Question: I have multiple divs in a wrap, they have different height. I'd like to float left. 2 Divs can fit in a row. But since each of the div has different height, there's pretty much odd space left in next row. Can I remove the space and move the div's up?
Please look at the image:
'''
<div class="wrap">
<div class="box1">Box1 with less height.</div>
<div class="box2">Box2 with more height.</div>
<div class="box3">Box3 with whatever height.</div>
</div>
'''
'''
.wrap{
width:410px;
border:1px solid red;
overflow:hidden;
}
.box1{
width:200px;
height:50px;
float:left;
border:1px solid green;
}
.box2{
width:200px;
height:150px;
float:left;
border:1px solid blue;
}
.box3{
width:200px;
height:250px;
float:left;
border:1px solid blue;
}
'''
<URL>
PS. The div heights are not fixed. This is just for example.

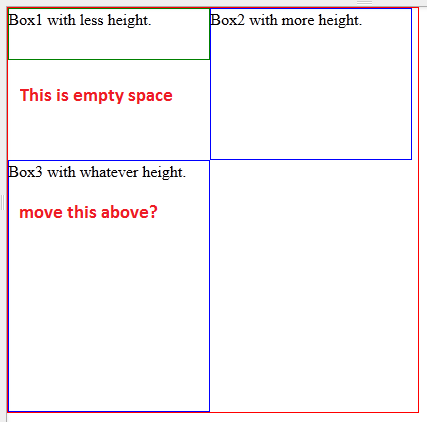
Answer: Try to use <URL>. This should help you to arrange your div without empty space.
That's how it is used as an example of your code: <URL>
HTML:
'''
<div class="wrap">
<div class="box box1">Box1 with less height.</div>
<div class="box box2">Box2 with more height.</div>
<div class="box box3">Box3 with whatever height.</div>
</div>
'''
JavaScript:
'''
$(function(){
$('.wrap').masonry({
// options
itemSelector : '.box'
});
});
'''
And CSS:
'''
.wrap{
width:410px;
border:1px solid red;
overflow:hidden;
}
.box{
float: left;
width: 200px;
}
.box1{
height:50px;
border:1px solid green;
}
.box2{
height:150px;
border:1px solid blue;
}
.box3{
height:250px;
border:1px solid blue;
}
'''